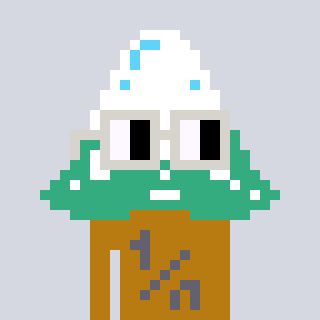
a pixel art character with square light gray glasses, a snowy mountain-shaped head and a gold-colored body on a cool background